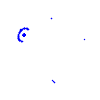
Particle: proton